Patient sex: M
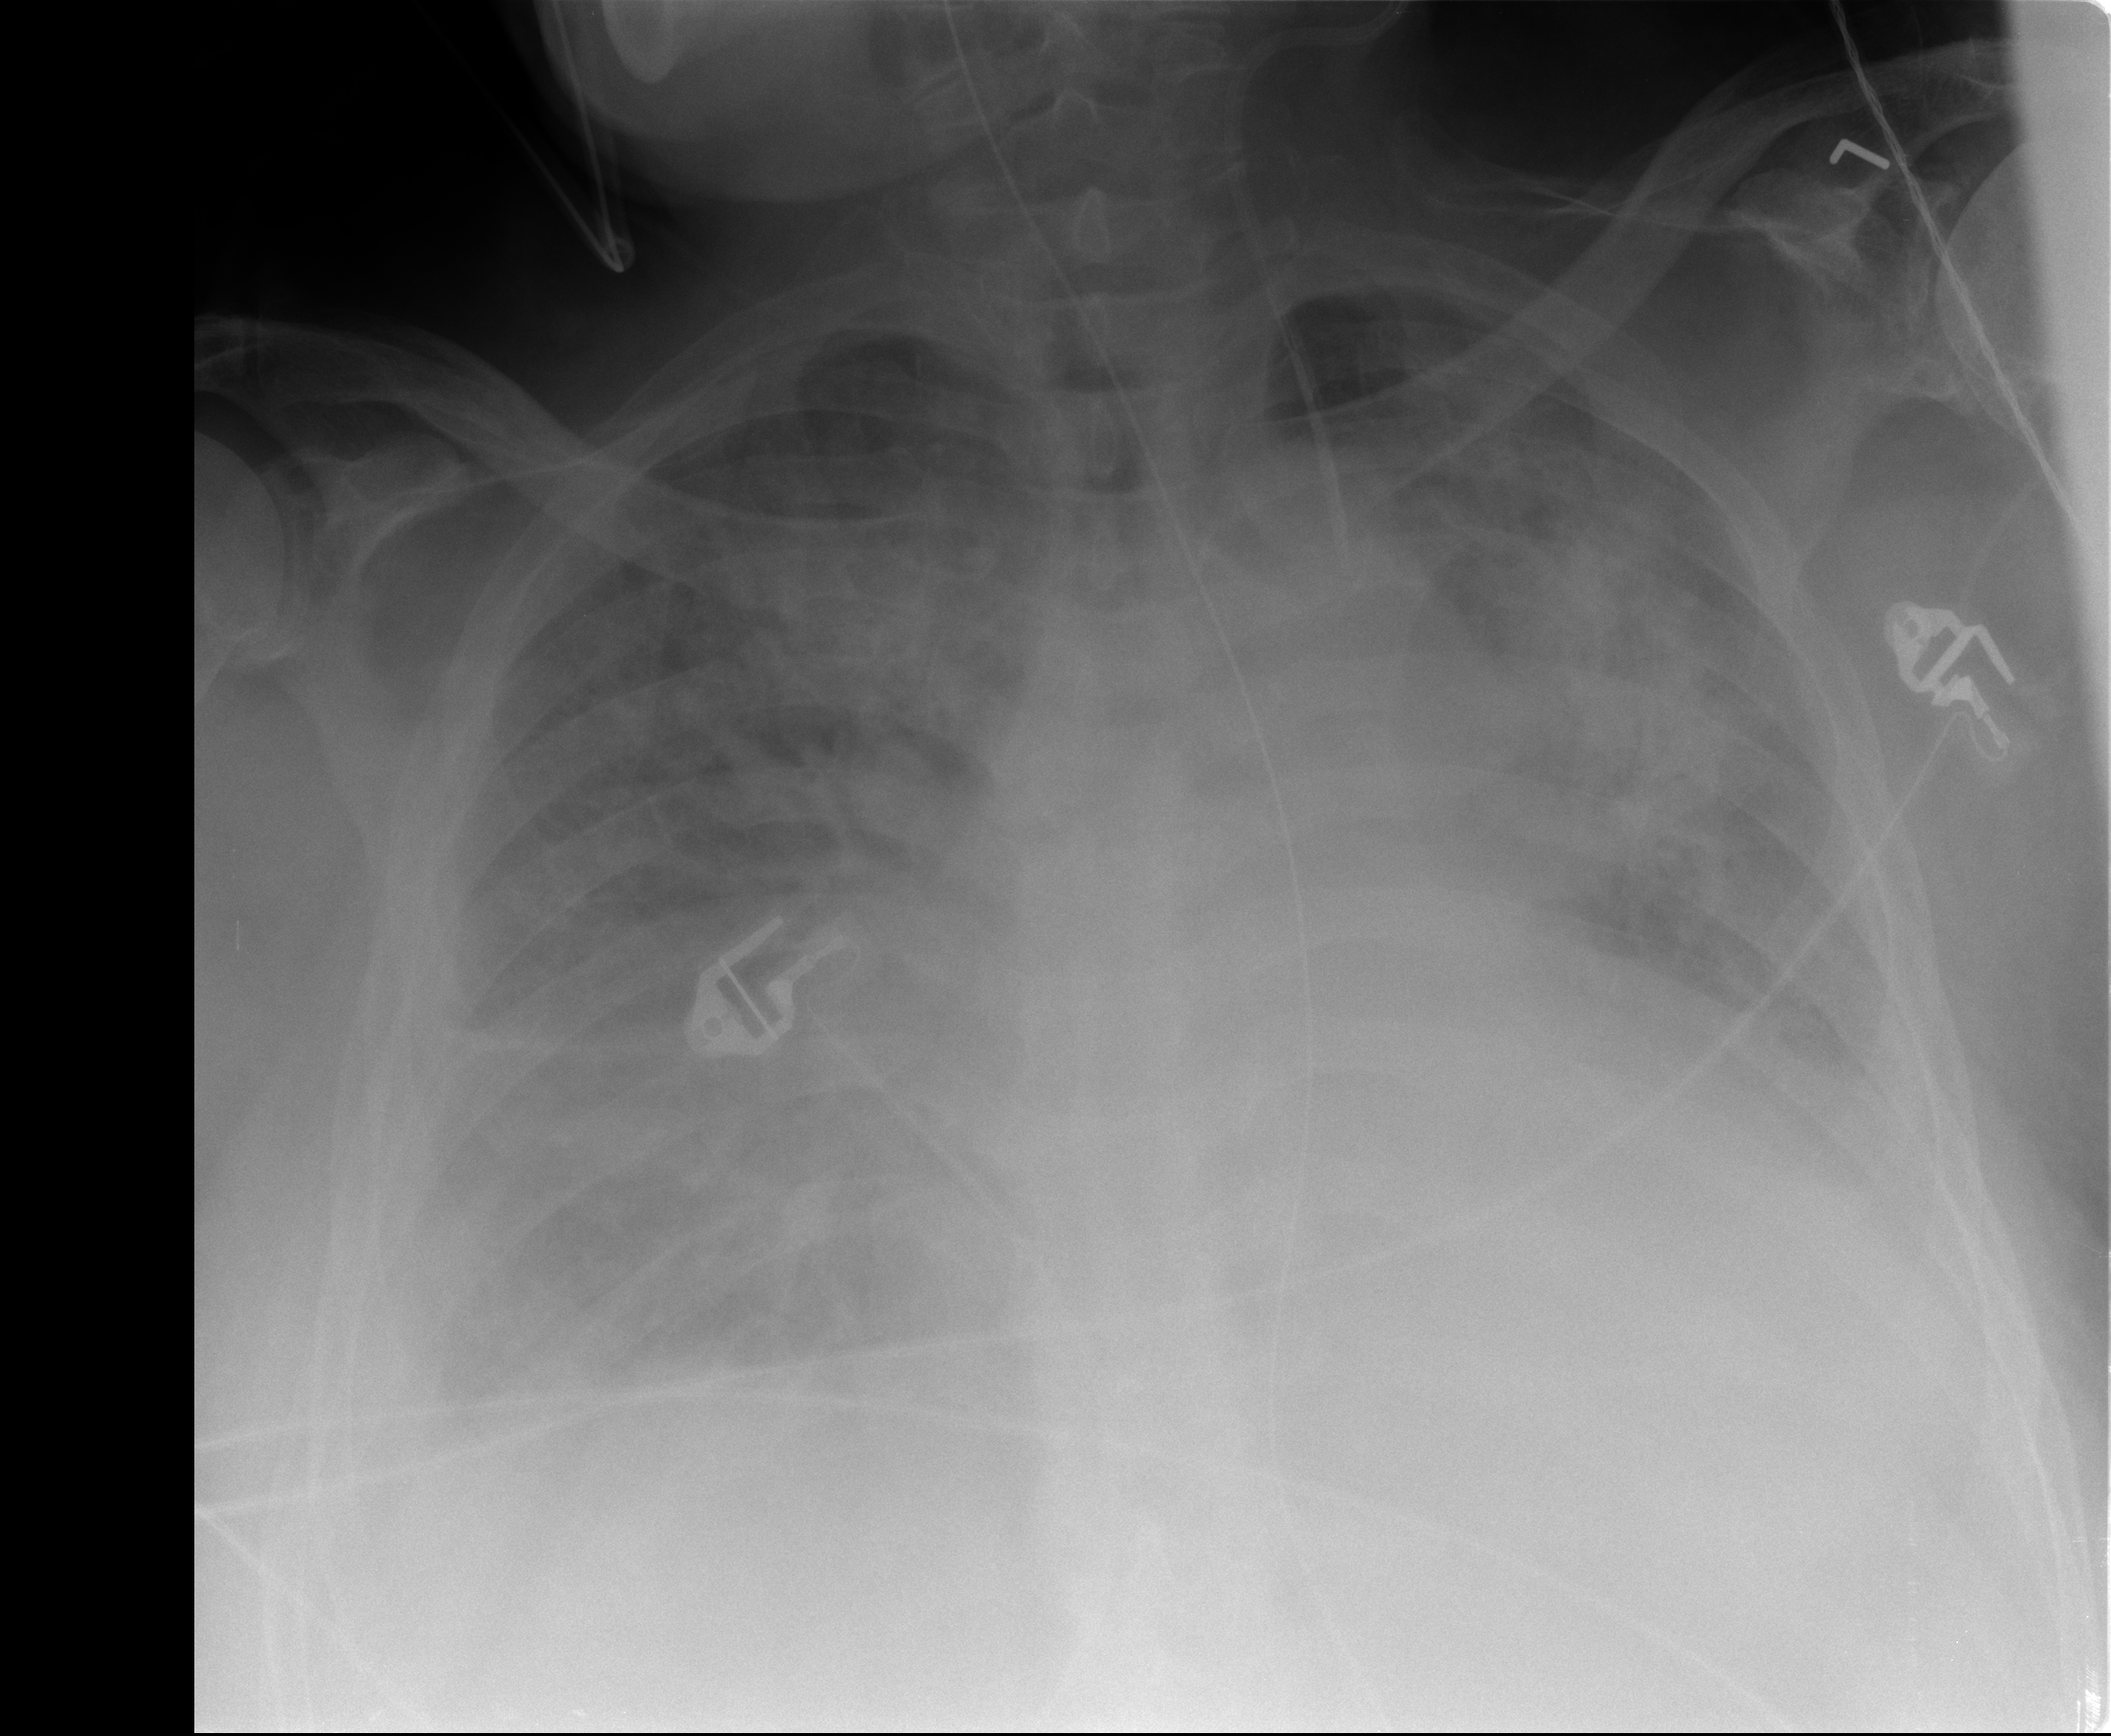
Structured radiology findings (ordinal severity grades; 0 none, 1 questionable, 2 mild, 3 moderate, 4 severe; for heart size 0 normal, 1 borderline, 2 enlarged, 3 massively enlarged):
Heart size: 3
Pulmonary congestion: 3
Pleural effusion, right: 3
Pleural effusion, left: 3
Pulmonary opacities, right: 4
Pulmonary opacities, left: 4
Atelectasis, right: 3
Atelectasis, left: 3